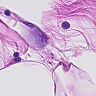
Metastatic tissue present: no